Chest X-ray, PA view. Patient: 50 years old, sex M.
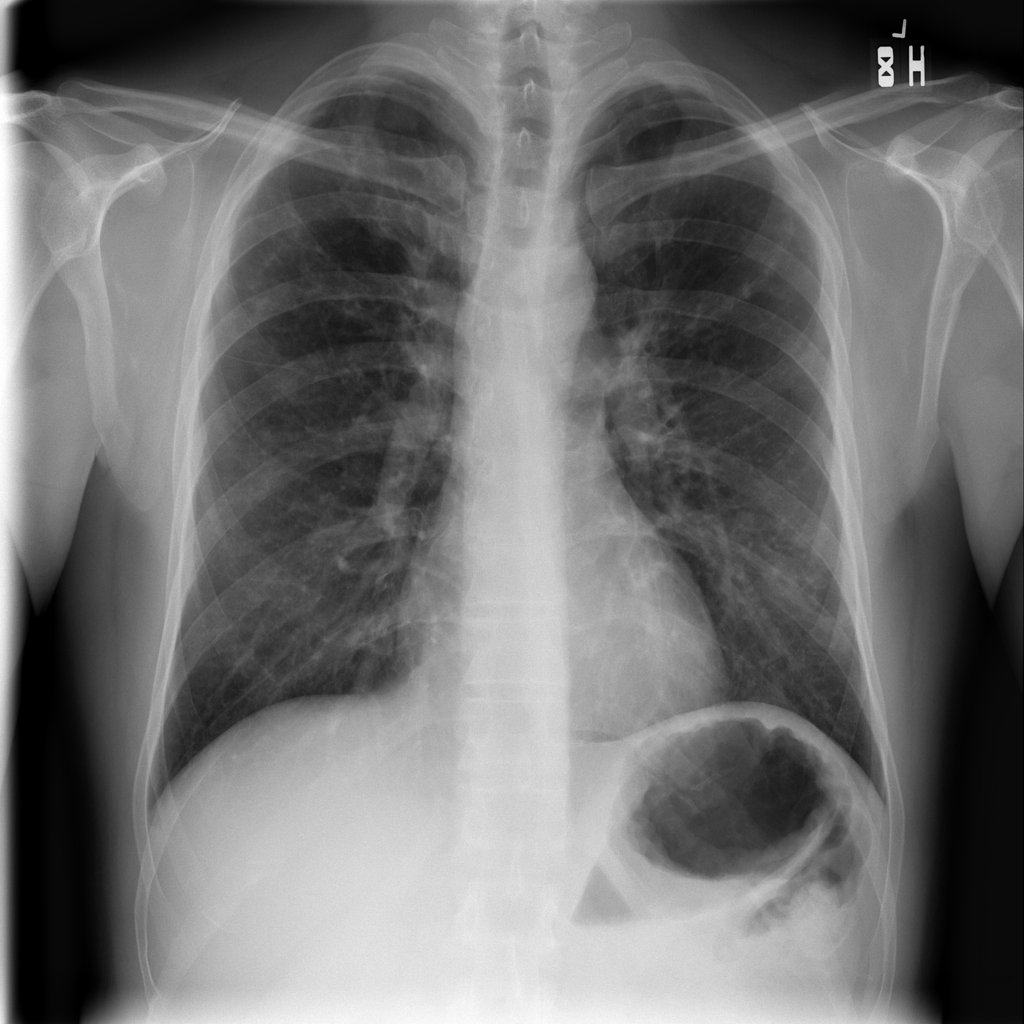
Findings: Nodule